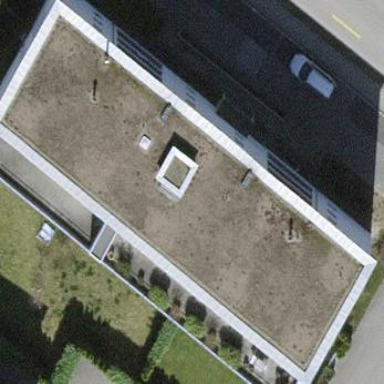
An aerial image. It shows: Building.